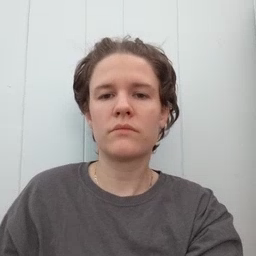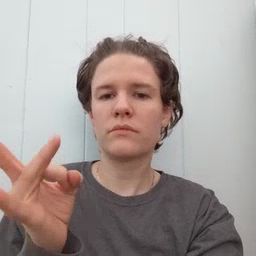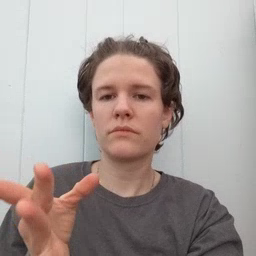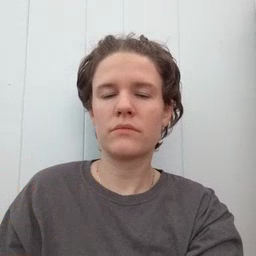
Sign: hate